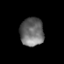
Tissue: prostate
Cell type: T cells
Senescence score: 0.3355
Nuclear area (px): 655
Mean DAPI intensity: 108.45